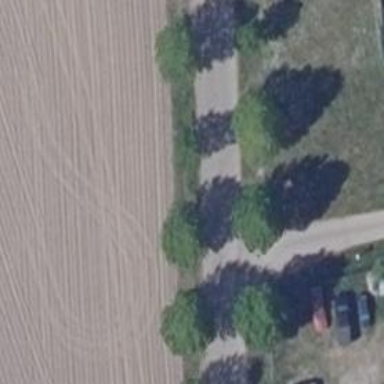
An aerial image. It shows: Avenue lined with deciduous broadleaved trees.